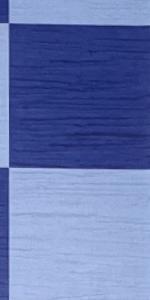
Label: Empty